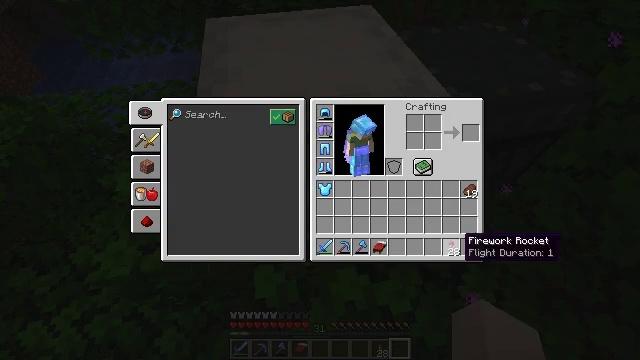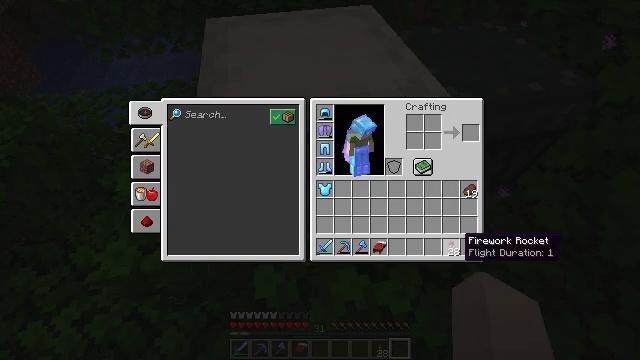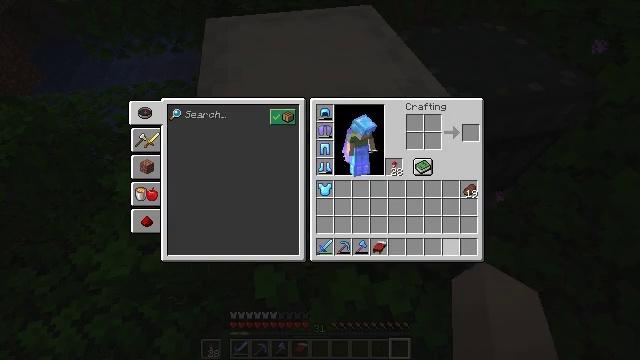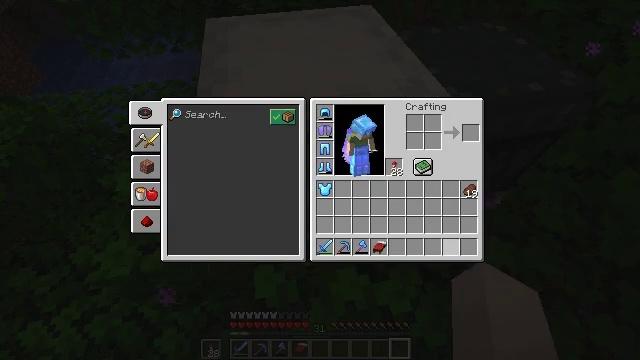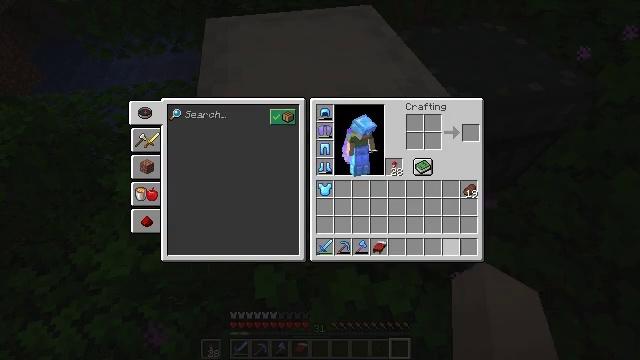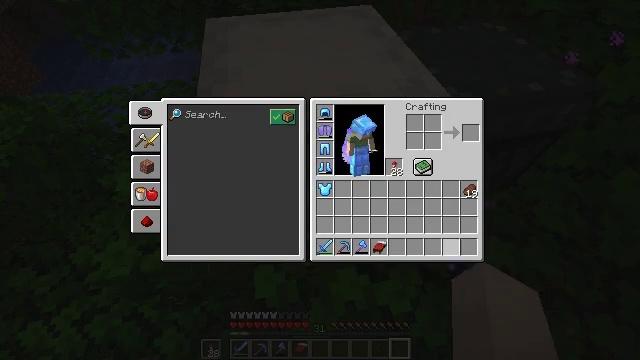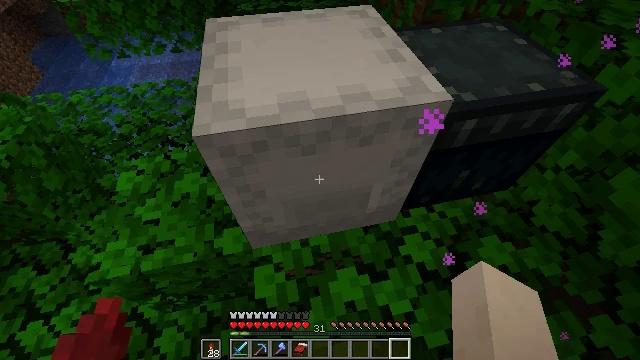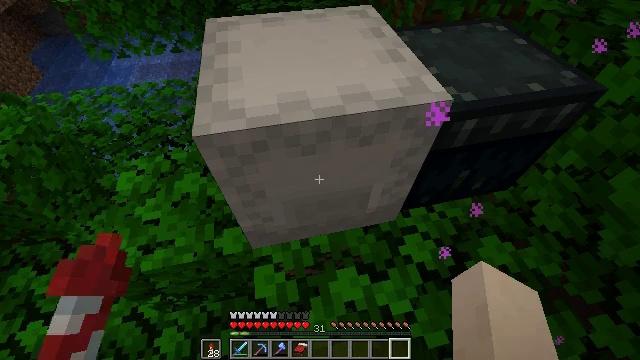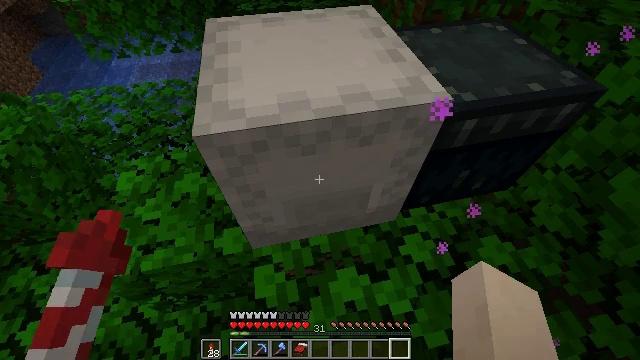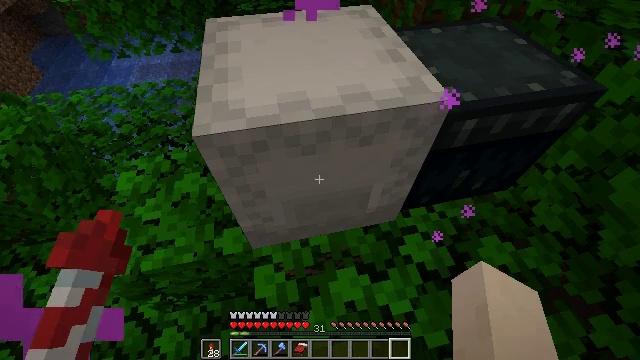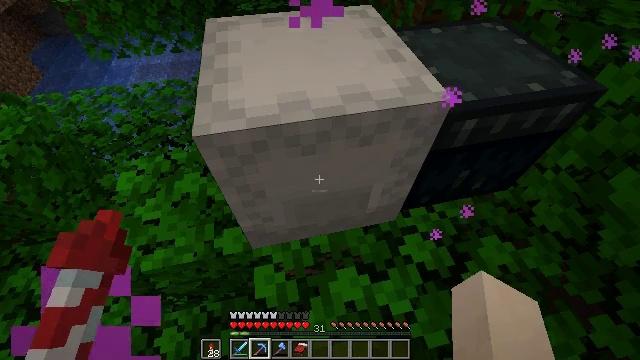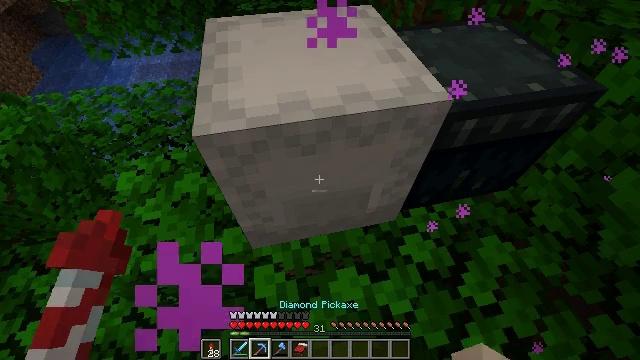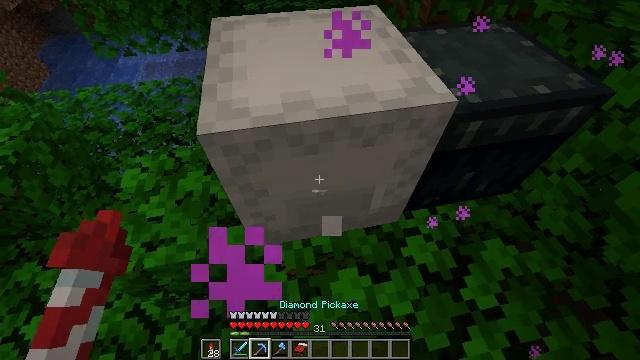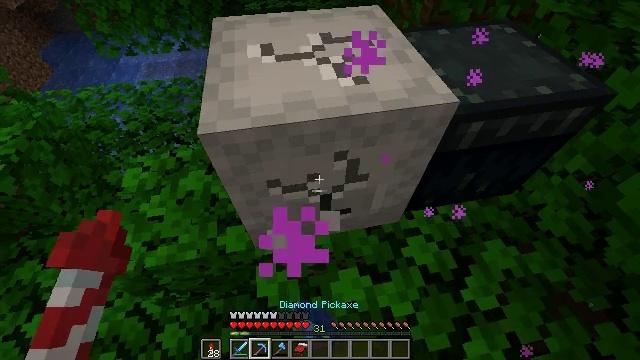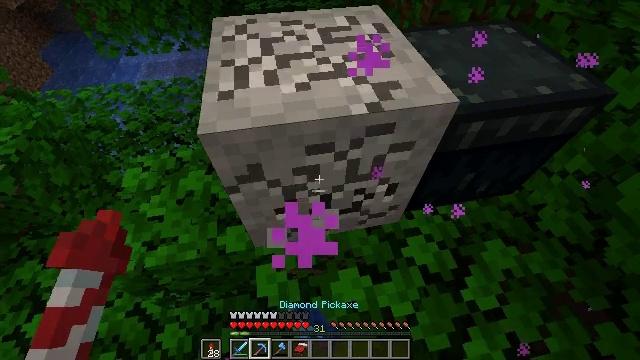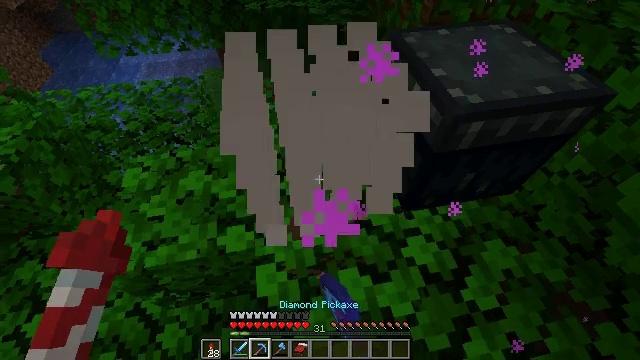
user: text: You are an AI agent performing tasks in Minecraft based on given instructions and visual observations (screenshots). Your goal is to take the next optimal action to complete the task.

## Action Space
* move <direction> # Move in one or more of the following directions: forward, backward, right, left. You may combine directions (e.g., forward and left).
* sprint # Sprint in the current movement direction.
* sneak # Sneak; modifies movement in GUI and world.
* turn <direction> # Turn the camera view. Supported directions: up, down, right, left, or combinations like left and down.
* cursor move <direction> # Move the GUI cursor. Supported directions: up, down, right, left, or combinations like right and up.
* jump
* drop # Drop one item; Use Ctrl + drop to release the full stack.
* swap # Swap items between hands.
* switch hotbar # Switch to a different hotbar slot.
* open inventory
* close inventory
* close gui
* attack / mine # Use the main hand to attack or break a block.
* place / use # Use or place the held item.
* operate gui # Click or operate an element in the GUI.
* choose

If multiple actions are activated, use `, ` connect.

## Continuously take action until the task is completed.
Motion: motion action
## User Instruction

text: Attack the white shulker box to pick it up.
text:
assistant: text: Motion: no_op
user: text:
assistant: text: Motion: no_op
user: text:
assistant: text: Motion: no_op
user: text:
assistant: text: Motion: no_op
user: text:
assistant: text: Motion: no_op
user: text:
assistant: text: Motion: no_op
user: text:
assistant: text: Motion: no_op
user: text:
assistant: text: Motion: no_op
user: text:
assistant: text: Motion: no_op
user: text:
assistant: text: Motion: switch to hotbar 2
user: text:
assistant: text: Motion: switch to hotbar 2
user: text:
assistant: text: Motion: turn left, attack / mine
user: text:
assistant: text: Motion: attack / mine
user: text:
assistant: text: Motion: attack / mine
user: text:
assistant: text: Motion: attack / mine
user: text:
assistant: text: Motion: attack / mine
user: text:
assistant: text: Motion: move forward, attack / mine
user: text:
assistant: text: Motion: move forward, turn right, attack / mine
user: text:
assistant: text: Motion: move forward, turn right and down, attack / mine
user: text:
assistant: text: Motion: attack / mine